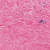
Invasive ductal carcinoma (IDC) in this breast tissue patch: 0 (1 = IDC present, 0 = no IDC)